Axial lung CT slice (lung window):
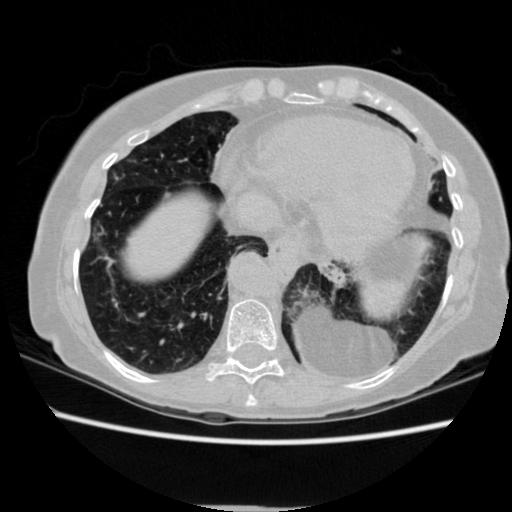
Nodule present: no